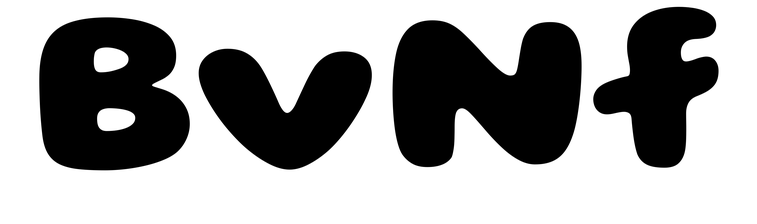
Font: Gluten_ExtraBold